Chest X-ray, PA view. Patient: 67 years old, sex M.
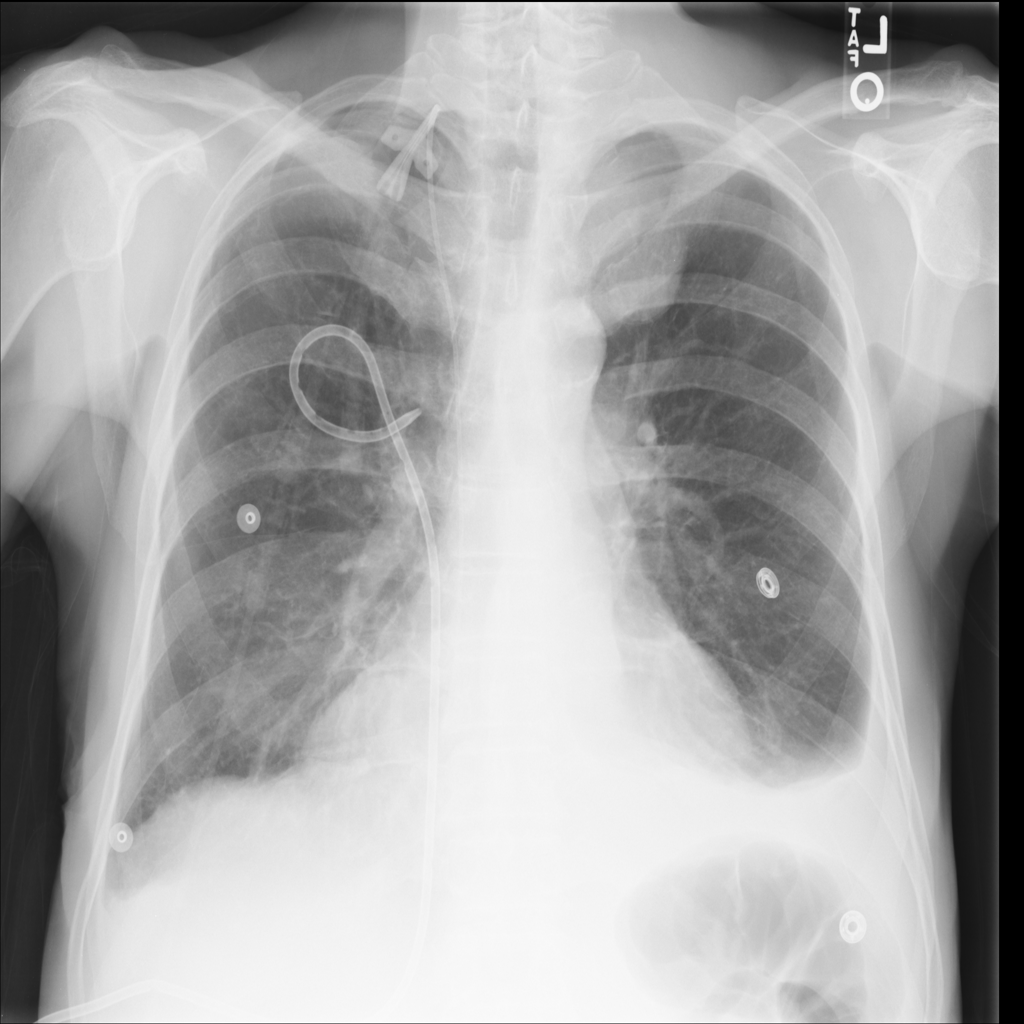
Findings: Effusion